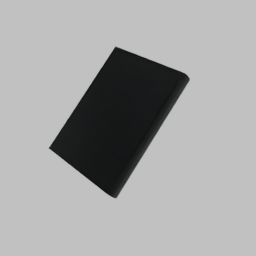
Label: tools